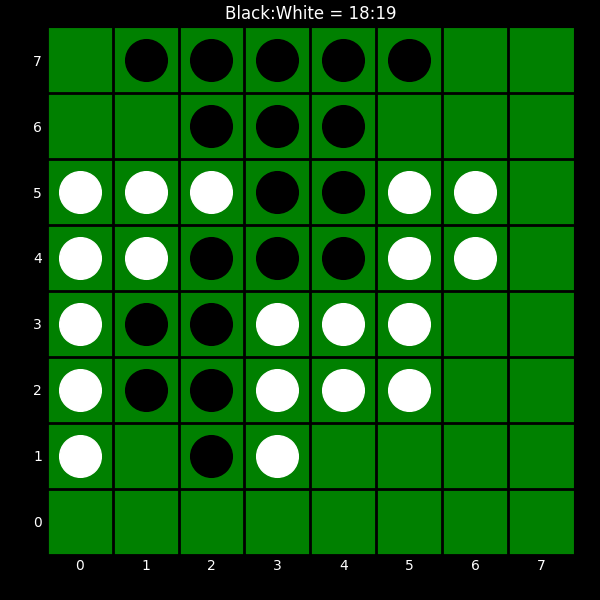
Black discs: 18
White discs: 19